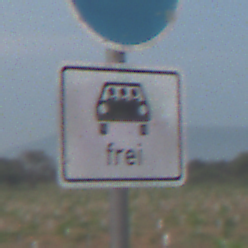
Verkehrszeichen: MehrfachbesetzePersonenkraftwagenFrei
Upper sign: Busssonderstreifen
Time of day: SunriseSunset
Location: Outdoor (Nature)
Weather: PartlyCloudy
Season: NotSpecified
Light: Natural